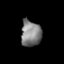
Tissue: lung
Cell type: Epithelial cells
Senescence score: 0.2077
Nuclear area (px): 514
Mean DAPI intensity: 128.695